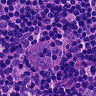
Metastatic tissue present: no